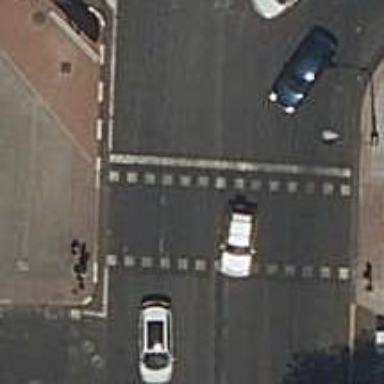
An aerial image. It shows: Road with traffic signals at crossing.